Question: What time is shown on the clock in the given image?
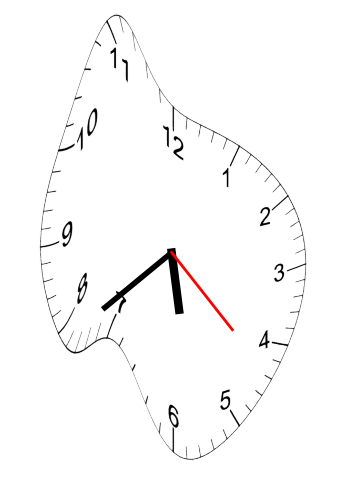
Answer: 05:38:22